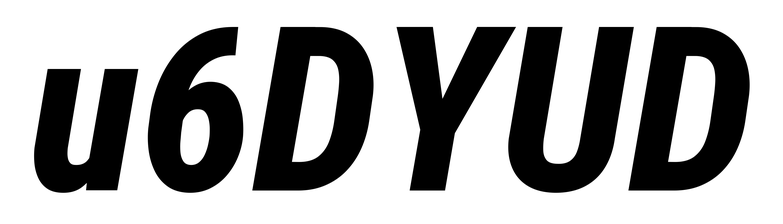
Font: Roboto-Italic_Condensed_ExtraBold_Italic